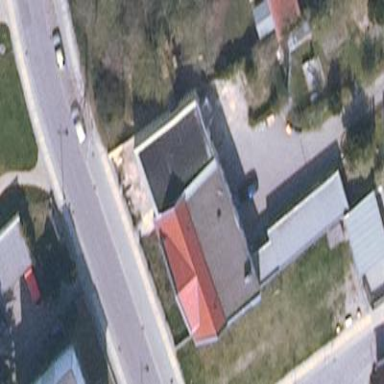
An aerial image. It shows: Beautiful church building.